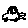
Label: car